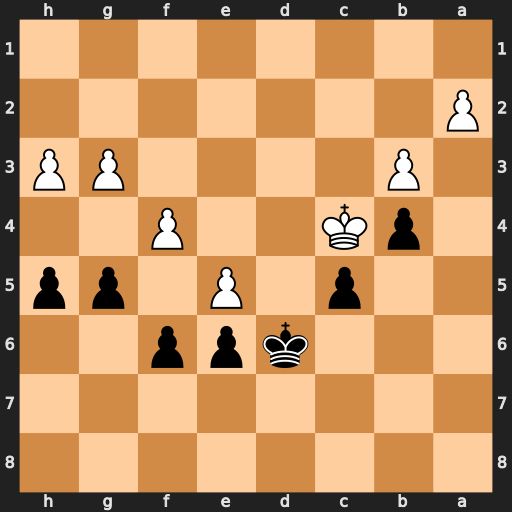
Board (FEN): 8/8/3kpp2/2p1P1pp/1pK2P2/1P4PP/P7/8
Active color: b
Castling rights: -
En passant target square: -
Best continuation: fxe5 fxg5 e4 g6 Ke7 g7 Kf7